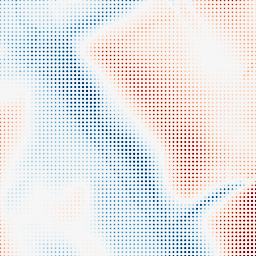
Category: classical
Decomposition family: gaussian_anisotropic
Decomposition parameters: sigma_x: 50
sigma_y: 10
Upsampling method: sinc_blackman
Upsampling parameters: scale: 8
kernel_size: 4
Upsampling scale: 8